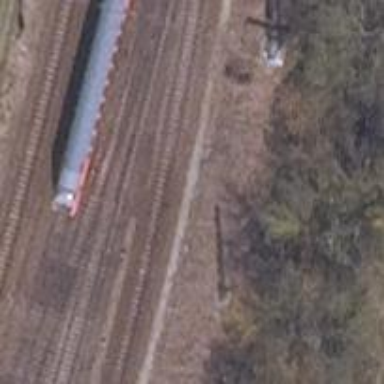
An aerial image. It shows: Railway siding with rails.